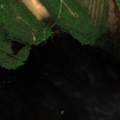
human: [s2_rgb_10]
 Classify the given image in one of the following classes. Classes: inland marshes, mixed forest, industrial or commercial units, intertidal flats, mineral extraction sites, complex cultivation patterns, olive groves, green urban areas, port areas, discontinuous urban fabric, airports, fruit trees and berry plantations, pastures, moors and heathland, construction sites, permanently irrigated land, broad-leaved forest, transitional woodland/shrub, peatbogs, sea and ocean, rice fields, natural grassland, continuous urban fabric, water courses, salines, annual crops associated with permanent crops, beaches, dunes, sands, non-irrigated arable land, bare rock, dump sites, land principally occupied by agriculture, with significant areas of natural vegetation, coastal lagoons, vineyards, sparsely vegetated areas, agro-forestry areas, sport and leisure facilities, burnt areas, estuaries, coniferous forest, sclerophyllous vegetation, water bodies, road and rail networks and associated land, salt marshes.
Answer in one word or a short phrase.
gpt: coniferous forest, mixed forest, peatbogs, water bodies